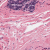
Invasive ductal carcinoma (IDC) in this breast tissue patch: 0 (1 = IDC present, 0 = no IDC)